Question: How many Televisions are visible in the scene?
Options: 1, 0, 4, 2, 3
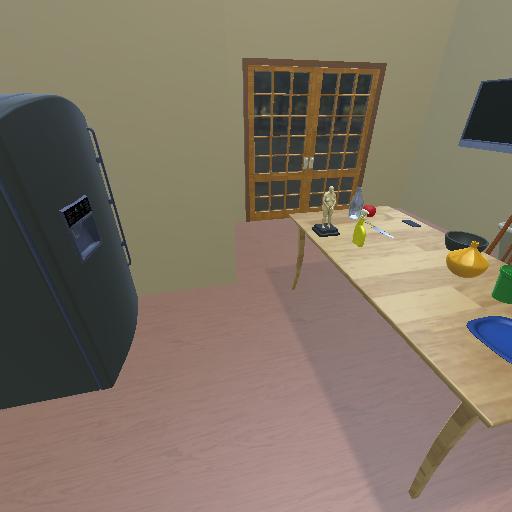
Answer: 1